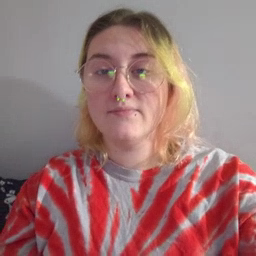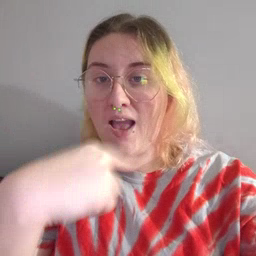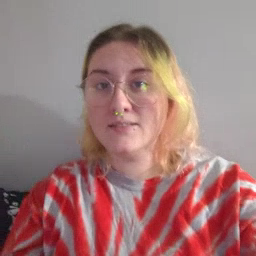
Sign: face